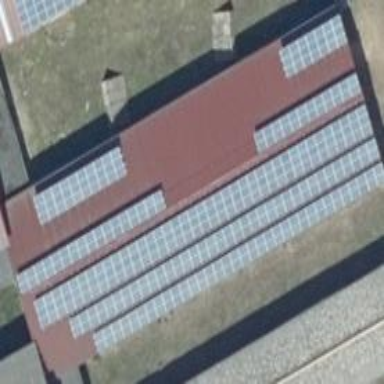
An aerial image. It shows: Building featuring small installation solar photovoltaic panel for electricity generation.